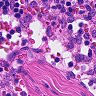
Metastatic tissue present: no